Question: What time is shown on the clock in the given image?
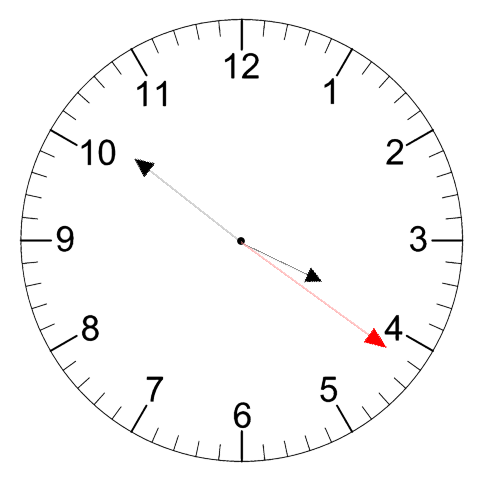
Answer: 03:51:21